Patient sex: M
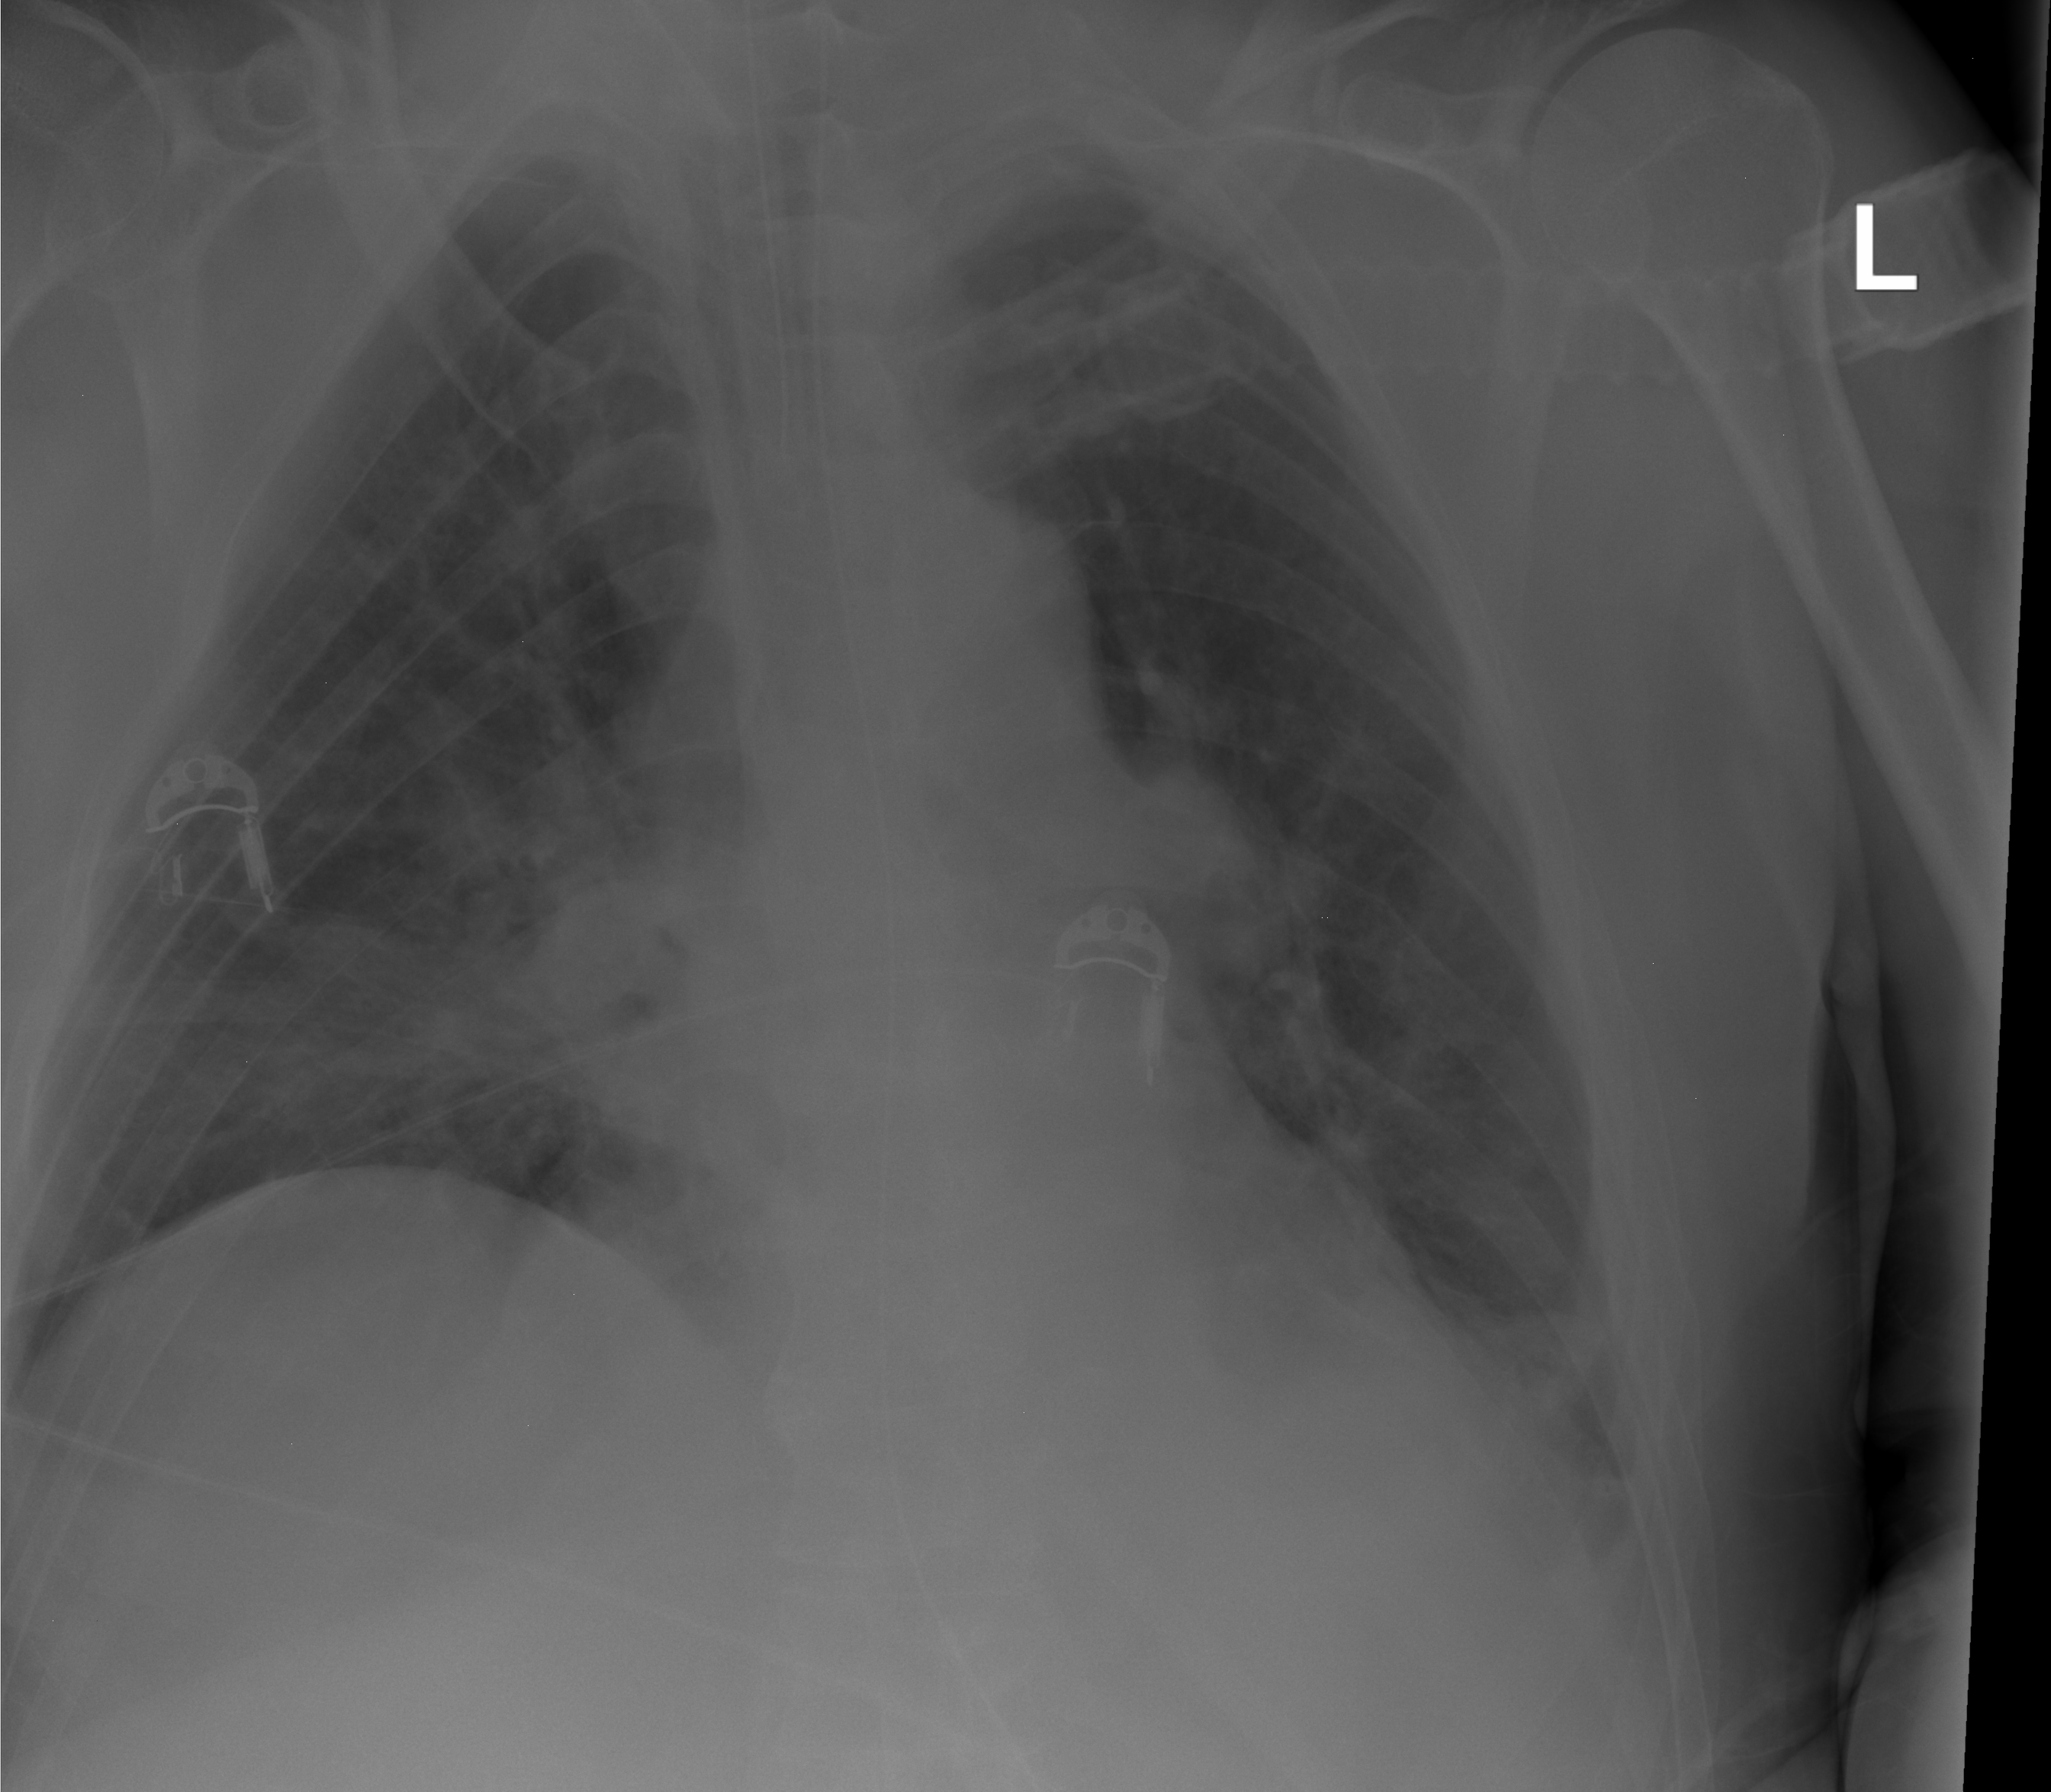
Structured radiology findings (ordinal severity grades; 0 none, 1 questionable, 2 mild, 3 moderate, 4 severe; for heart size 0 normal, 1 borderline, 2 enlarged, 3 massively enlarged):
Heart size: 0
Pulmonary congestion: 0
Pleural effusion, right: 0
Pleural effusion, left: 1
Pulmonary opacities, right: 2
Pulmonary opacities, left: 1
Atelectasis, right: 1
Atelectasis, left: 1